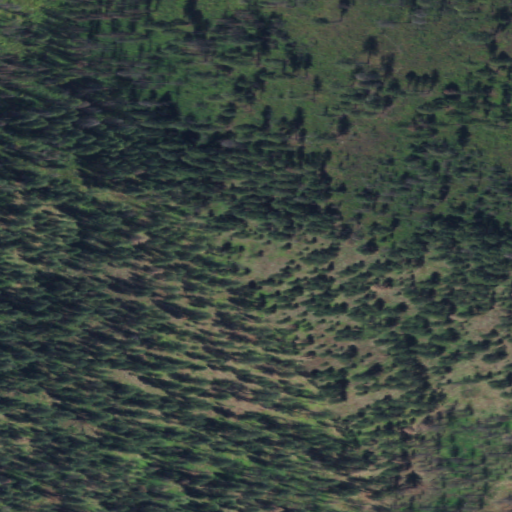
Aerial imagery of mountain in Washington named Bear Mountain containing evergreen forest and shrub